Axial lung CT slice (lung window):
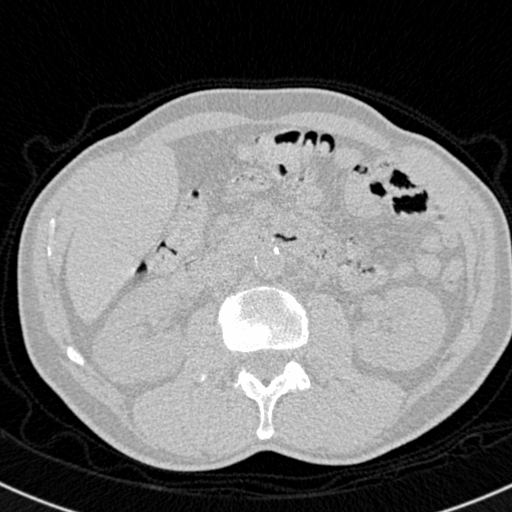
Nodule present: no